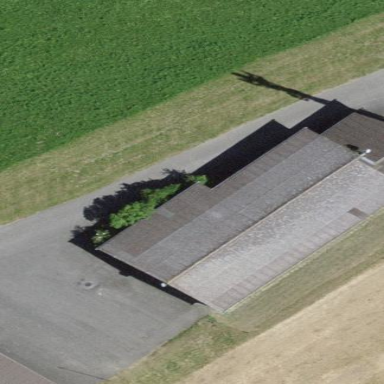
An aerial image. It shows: Building dedicated to shooting sports.